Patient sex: F
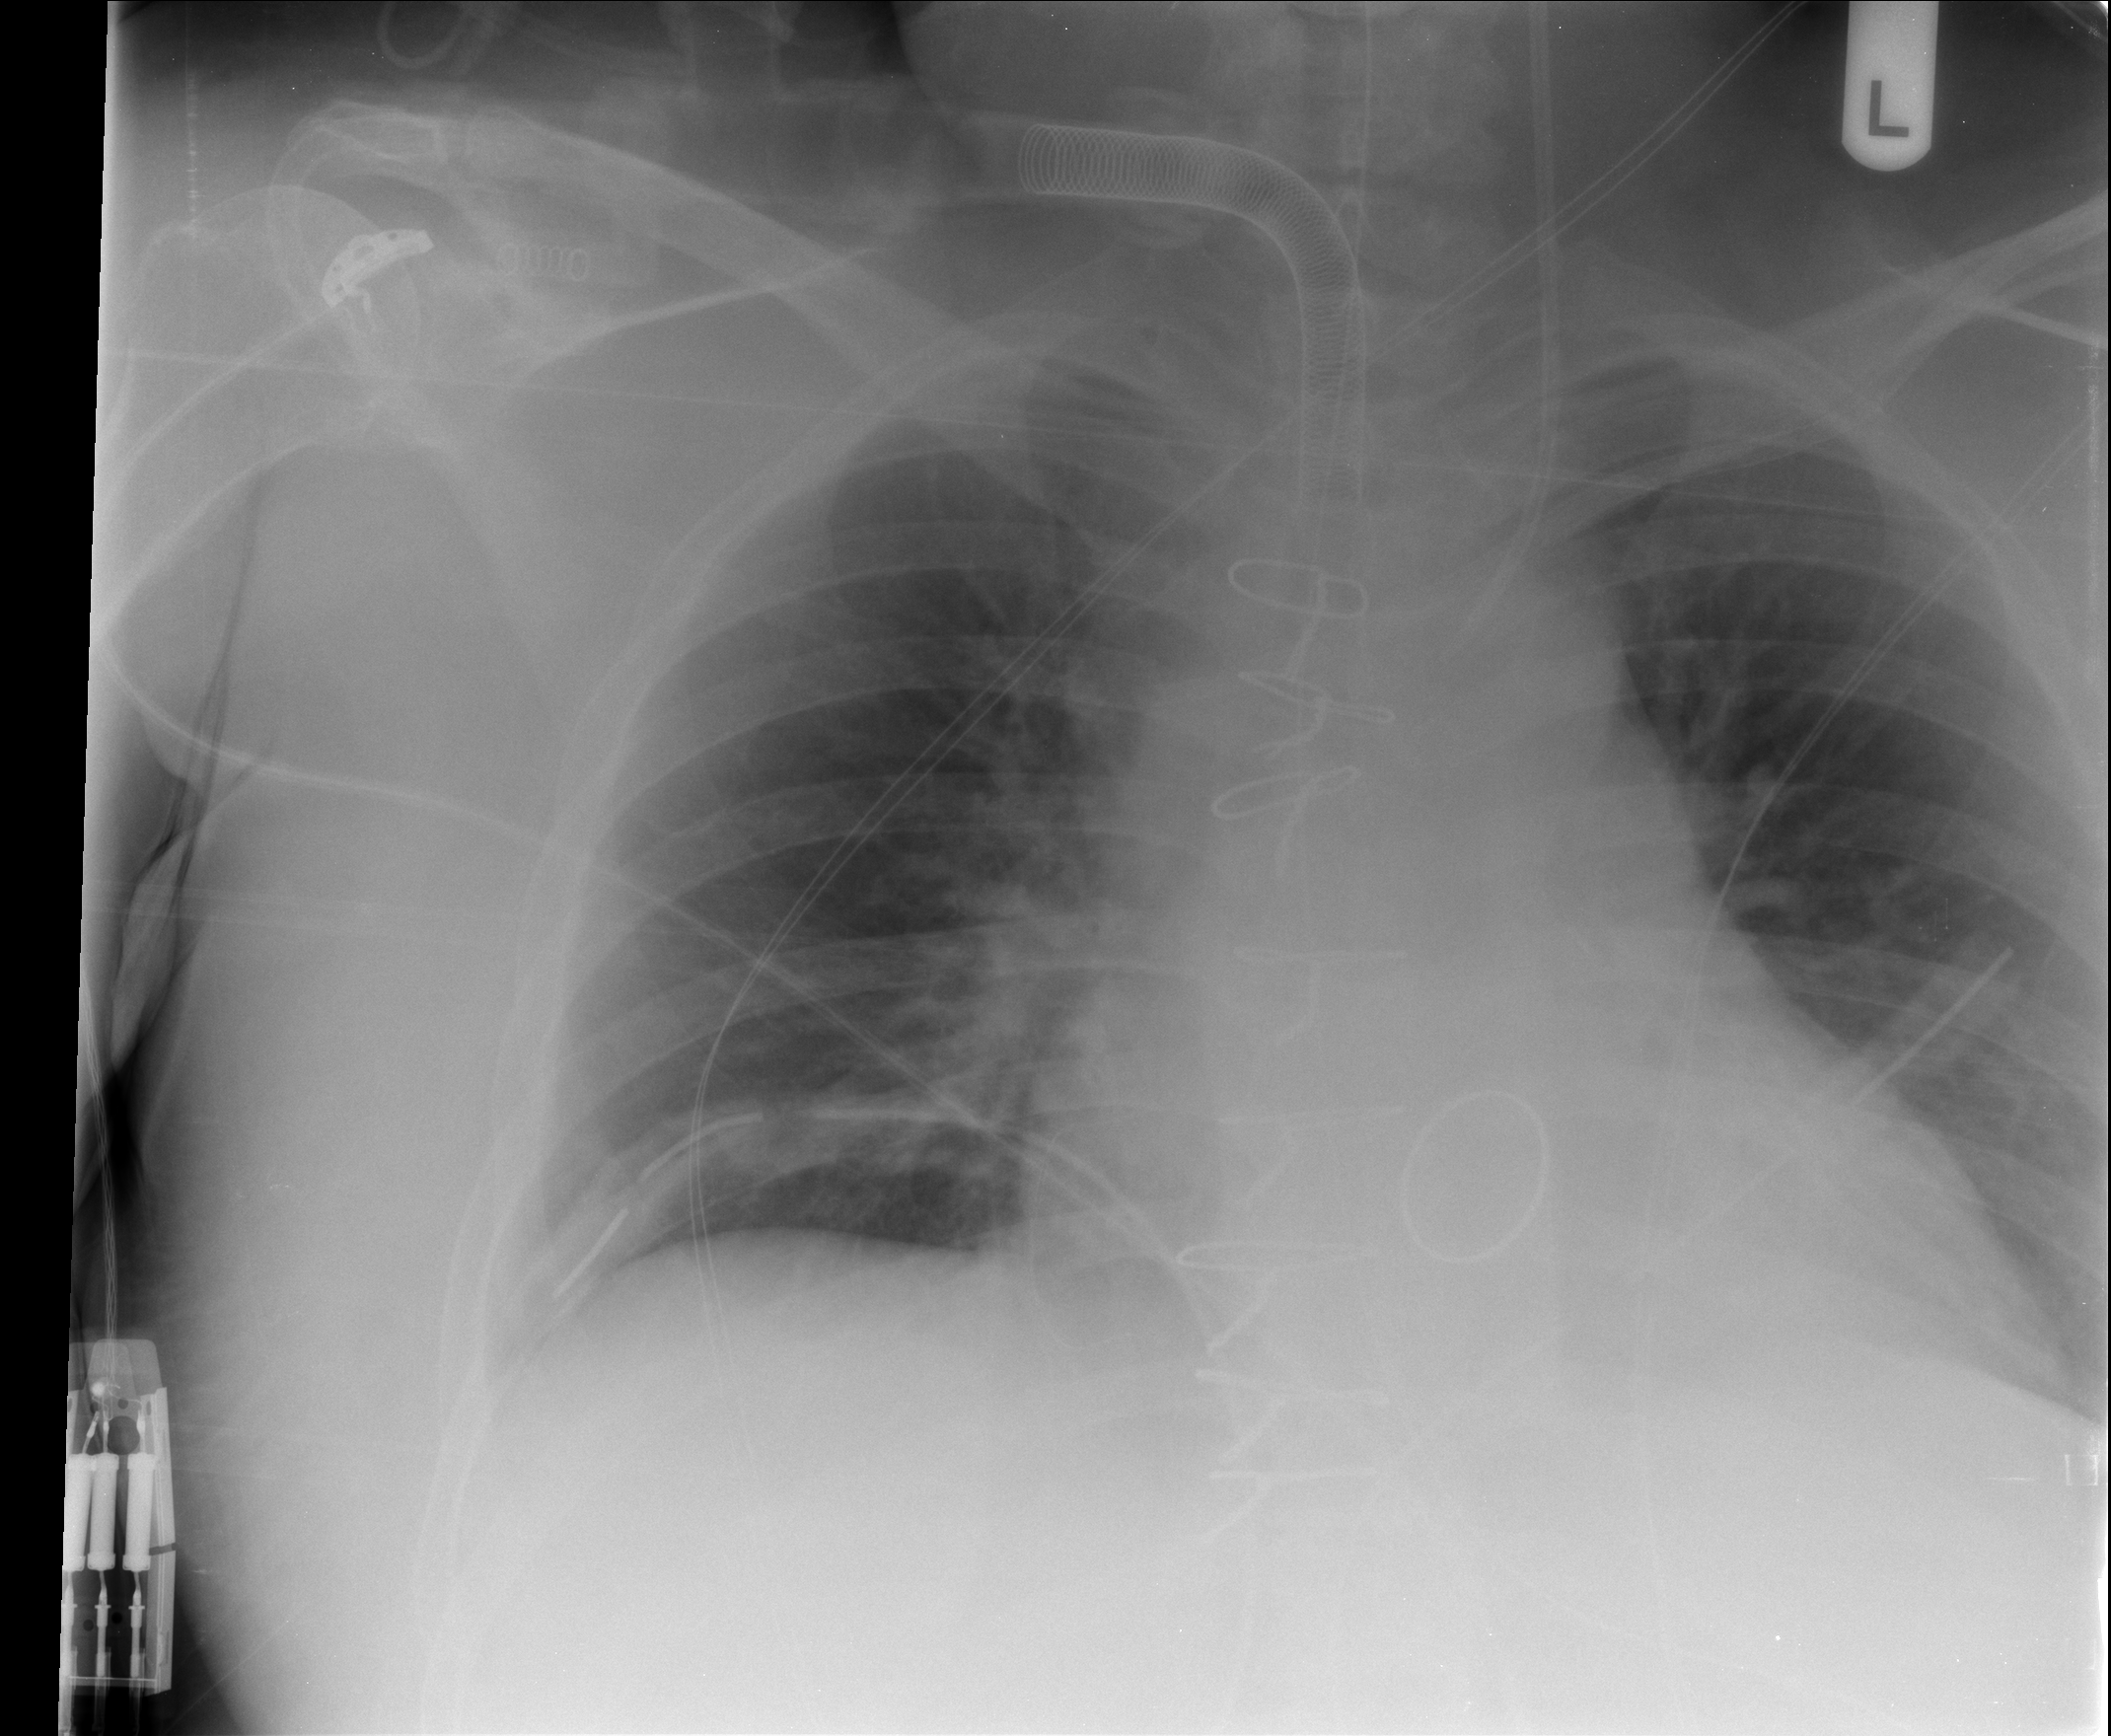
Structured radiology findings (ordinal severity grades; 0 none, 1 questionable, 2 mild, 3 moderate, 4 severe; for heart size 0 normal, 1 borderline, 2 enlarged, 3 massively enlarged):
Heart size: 2
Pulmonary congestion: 1
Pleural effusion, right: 0
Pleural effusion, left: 0
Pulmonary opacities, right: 0
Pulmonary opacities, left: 0
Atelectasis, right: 1
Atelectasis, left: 0